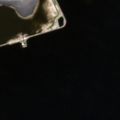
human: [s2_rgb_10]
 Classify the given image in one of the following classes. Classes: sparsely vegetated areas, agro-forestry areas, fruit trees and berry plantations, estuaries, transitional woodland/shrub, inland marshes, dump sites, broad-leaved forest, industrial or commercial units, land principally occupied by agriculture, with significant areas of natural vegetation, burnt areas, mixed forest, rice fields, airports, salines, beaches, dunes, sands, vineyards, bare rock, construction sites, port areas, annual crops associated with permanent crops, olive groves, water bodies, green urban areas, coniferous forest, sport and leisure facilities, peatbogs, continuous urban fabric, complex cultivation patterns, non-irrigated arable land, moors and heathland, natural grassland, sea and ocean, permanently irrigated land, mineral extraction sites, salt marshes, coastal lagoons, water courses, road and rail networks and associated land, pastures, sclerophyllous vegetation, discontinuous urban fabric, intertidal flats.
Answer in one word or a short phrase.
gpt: sea and ocean